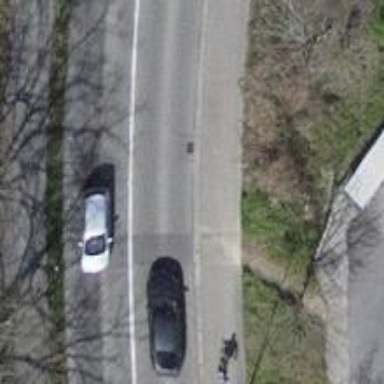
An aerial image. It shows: Asphalt cycleway.